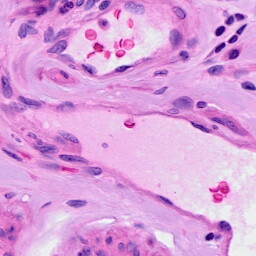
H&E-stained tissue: Ovarian